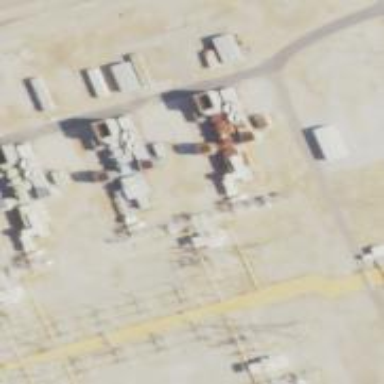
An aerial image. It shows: Gas-powered generator.